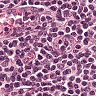
Metastatic tissue present: no